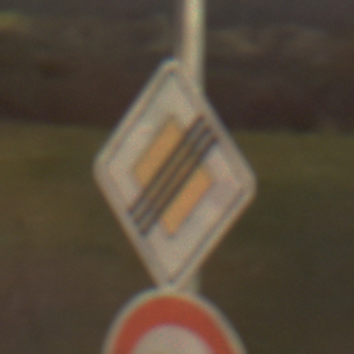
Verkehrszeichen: EndeVorfahrtsstrasse
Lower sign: Geschwindigkeit60
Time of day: Night
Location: Outdoor (Suburban)
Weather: Clear
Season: NotSpecified
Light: Artificial